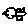
Label: bird